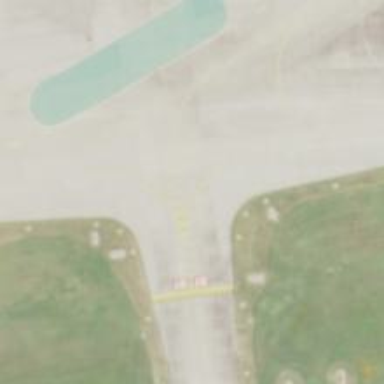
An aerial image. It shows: View of taxiway at the airport.